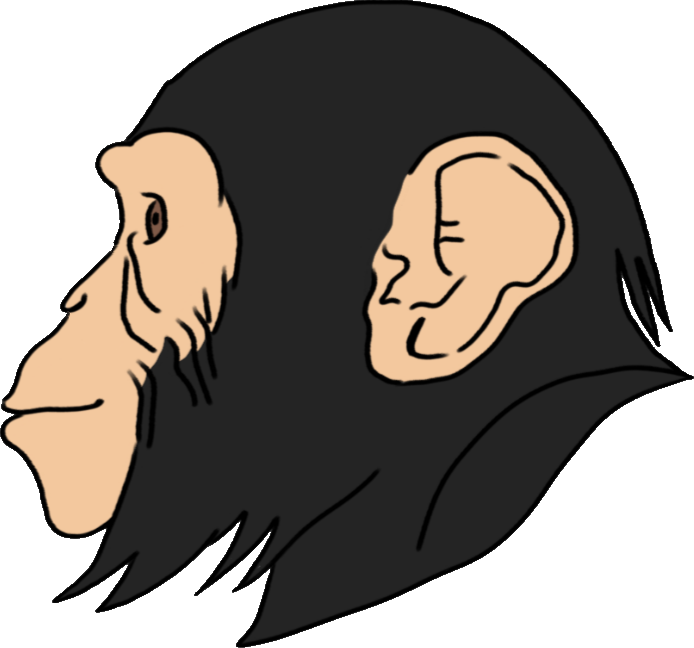
Label: 5_Animal